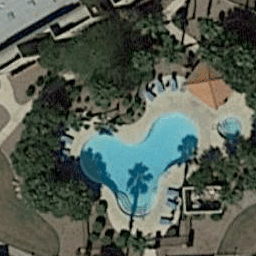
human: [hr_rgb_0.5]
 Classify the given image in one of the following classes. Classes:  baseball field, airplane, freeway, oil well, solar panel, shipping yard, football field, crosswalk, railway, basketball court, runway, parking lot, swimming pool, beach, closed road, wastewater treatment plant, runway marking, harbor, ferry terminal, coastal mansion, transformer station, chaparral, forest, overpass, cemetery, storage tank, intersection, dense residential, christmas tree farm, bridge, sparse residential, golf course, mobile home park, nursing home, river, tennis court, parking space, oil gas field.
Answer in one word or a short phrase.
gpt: swimming pool